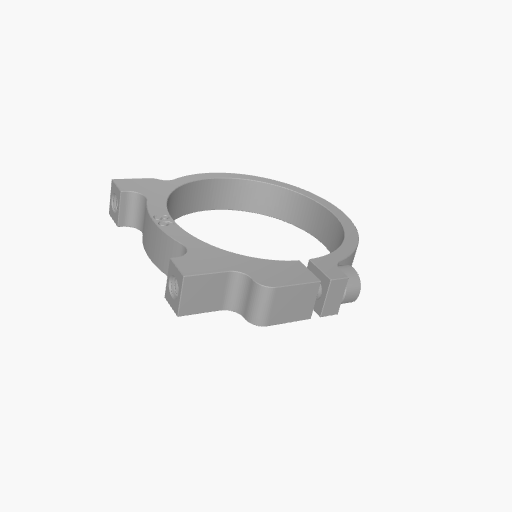
Part: Side1Post2ClampingMount36ID